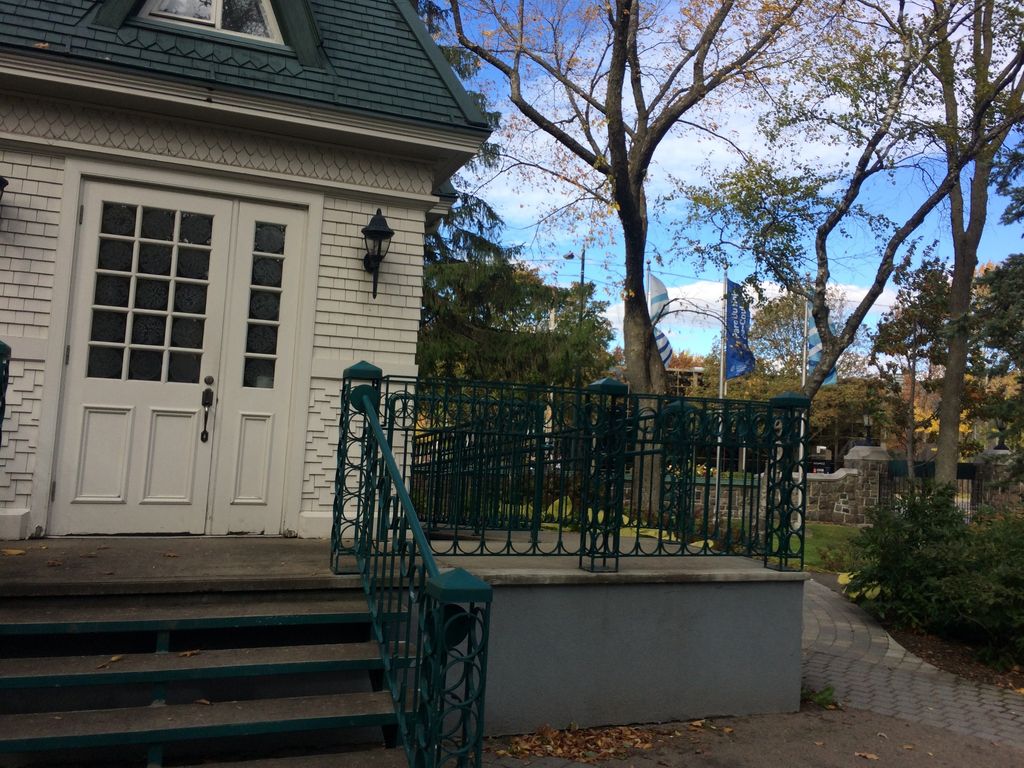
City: quebec_city